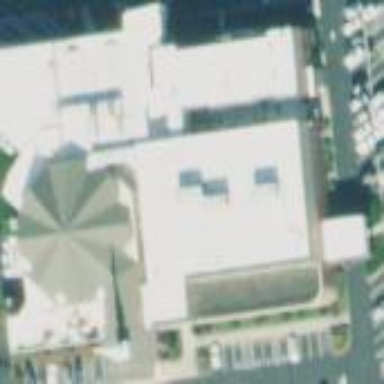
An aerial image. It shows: Beautiful church building.